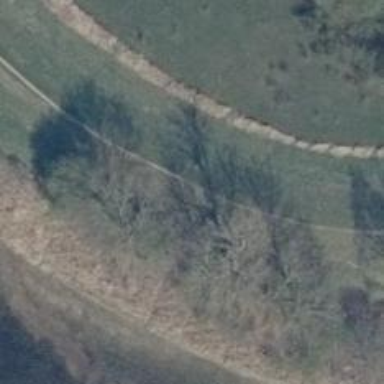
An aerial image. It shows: Path on the ground.